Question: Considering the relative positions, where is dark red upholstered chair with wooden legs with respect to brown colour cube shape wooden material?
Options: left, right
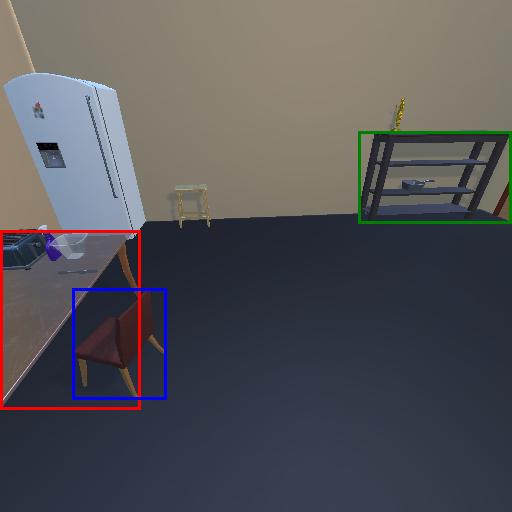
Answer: left